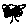
Label: tree